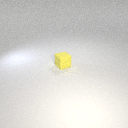
small yellow rubber cube